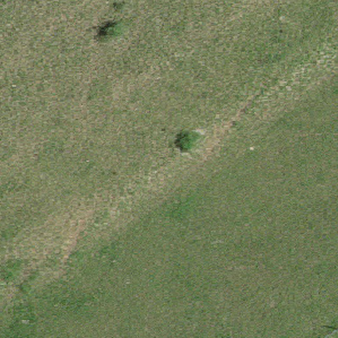
Label: other